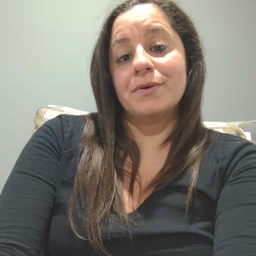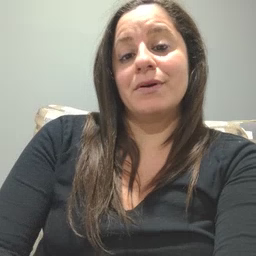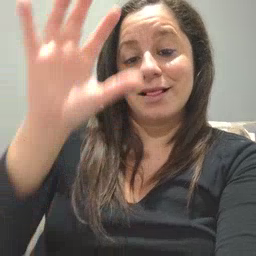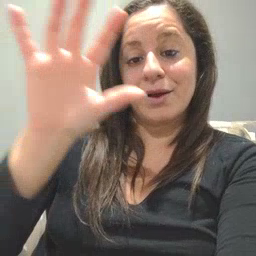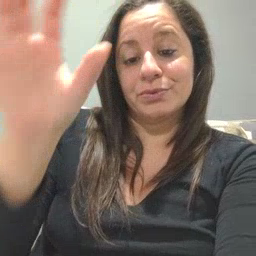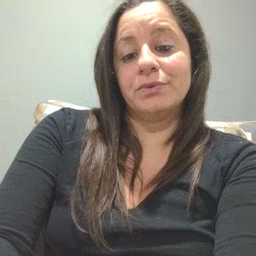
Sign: cloud